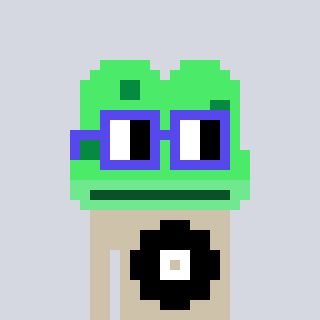
a pixel art character with square blue glasses, a frog-shaped head and a bege-colored body on a cool background